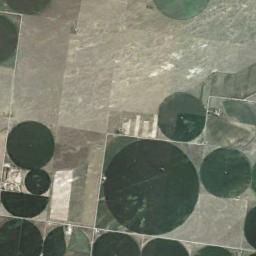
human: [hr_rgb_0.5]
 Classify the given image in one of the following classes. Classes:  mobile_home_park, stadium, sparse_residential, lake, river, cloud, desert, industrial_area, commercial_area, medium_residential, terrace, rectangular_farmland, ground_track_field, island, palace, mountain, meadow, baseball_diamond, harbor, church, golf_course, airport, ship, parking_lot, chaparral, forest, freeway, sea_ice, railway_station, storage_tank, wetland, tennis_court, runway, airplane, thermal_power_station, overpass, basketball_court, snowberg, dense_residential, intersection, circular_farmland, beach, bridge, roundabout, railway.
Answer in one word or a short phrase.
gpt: circular_farmland